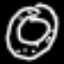
Label: donut